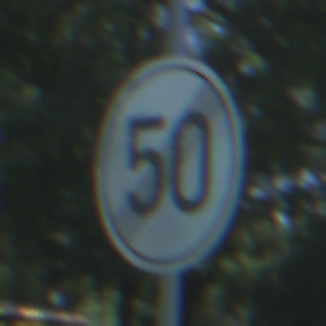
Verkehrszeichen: EndeGeschwindigkeit50
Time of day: Midday
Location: Outdoor (Nature)
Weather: Clear
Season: Summer
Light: Natural